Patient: sex F, age 60
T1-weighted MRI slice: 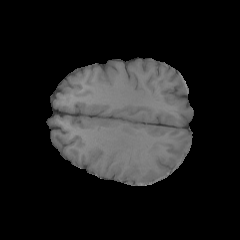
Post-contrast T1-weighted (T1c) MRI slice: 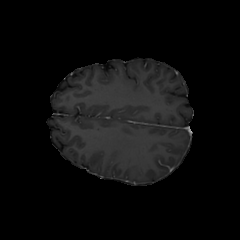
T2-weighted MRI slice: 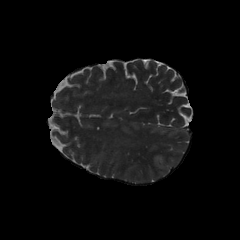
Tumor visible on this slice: yes
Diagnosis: Glioblastoma, IDH-wildtype
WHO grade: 4